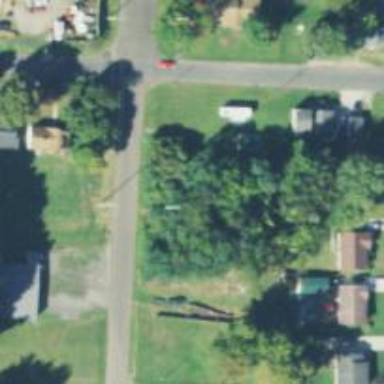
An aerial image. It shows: Power pole.